Question: What is the reading of this measurement?
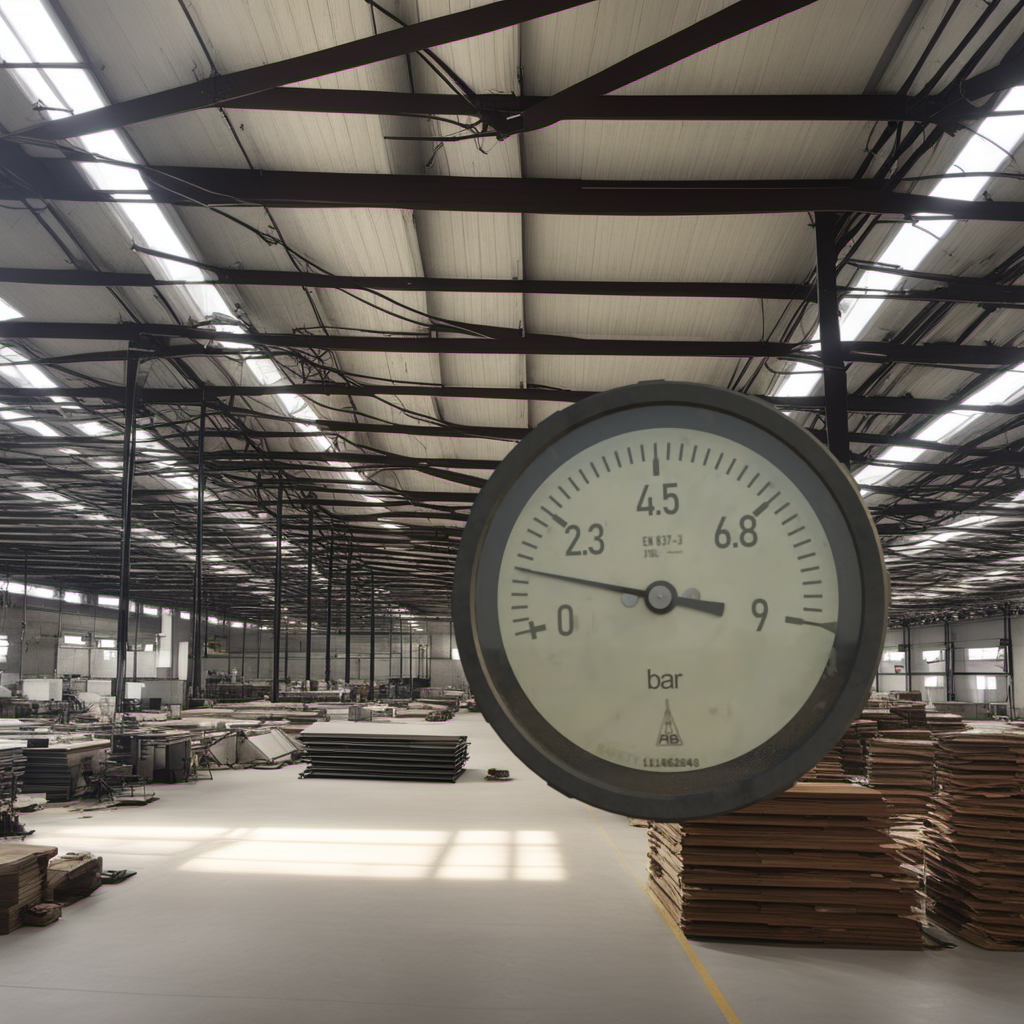
Answer: The result is 1.2
Question: What is the range of the measurement shown in the image?
Answer: The range is from 0 to 9
Question: What is the minimum and maximum reading range of the measurement in the image?
Answer: The minimum value is 0 and the maximum value is 9